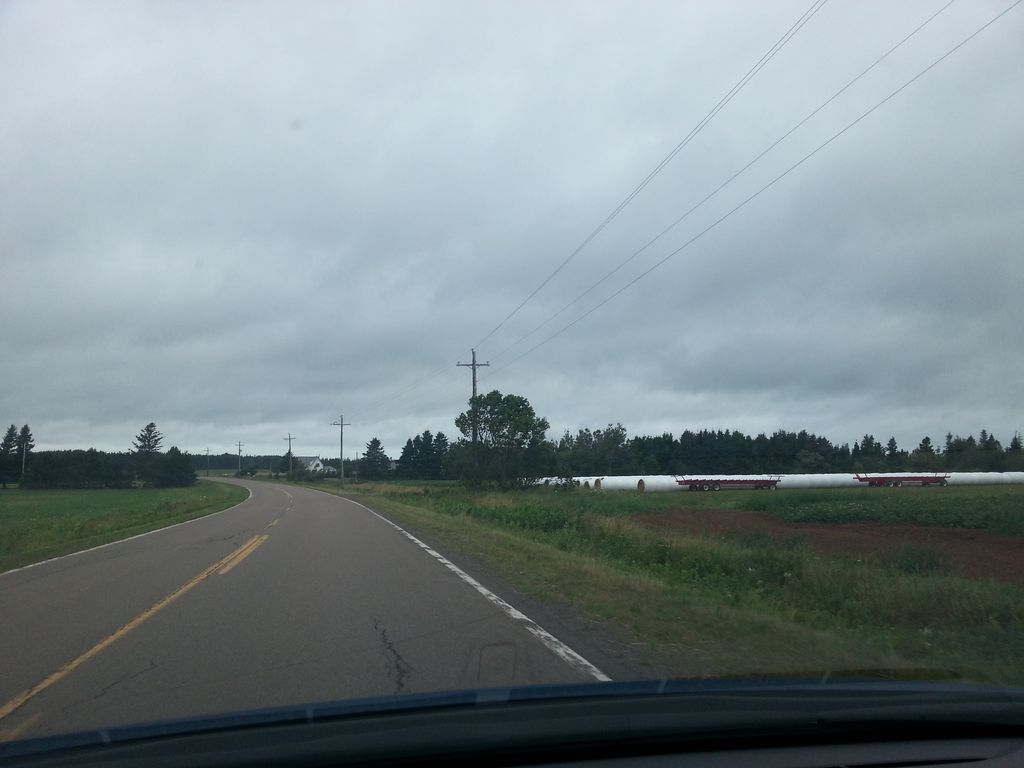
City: charlottetown